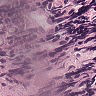
Metastatic tissue present: no